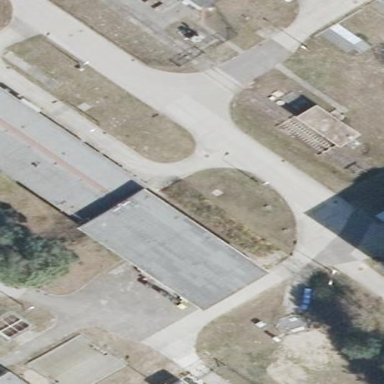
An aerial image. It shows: Industrial building.